Question: I have a fairly simple select field with options fetched from a database (Magento) and echoed via
'''
foreach ($groups as $a){
if($a['label'] != NULL){
echo "<option value='".$a['value']."'>" . $a['label'] . "<option>";
}
}
'''
My problem is that even with server-side code preventing null fields, I still get empty option fields
I also have this JavaScript to sort my options alphabetically, could this cause me to have blank options?
'''
function sortlist()
{
var cl = document.getElementById('group_id');
var clTexts = new Array();
for(i = 2; i < cl.length; i++)
{
clTexts[i-2] =
cl.options[i].text.toUpperCase() + "," +
cl.options[i].text + "," +
cl.options[i].value;
}
clTexts.sort();
for(i = 2; i < cl.length; i++)
{
var parts = clTexts[i-2].split(',');
cl.options[i].text = parts[1];
cl.options[i].value = parts[2];
}
}
sortlist();
'''
How could one ensure with JavaScript that no options in a drop-down select are displayed?
Particulars:
Data source for my foreach contains no blank fields
I get as many blank options as legitimate options
The end result source code looks like this:

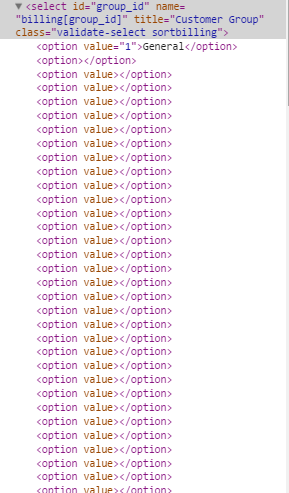
Answer: This should work just fine, also you don't have a closing tag which was causing some issues when I was testing. You should also not echo out every time in the loop. create a variable and echo once outside the loop.
'''
$options = '';
foreach ($groups as $a)
{
if(!empty($a['label']))
{
$options .= "<option value='".$a['value']."'>" . $a['label'] . "</option>";
}
}
echo $options;
'''